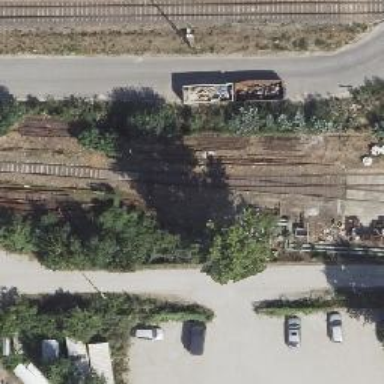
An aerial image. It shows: Railway switch.